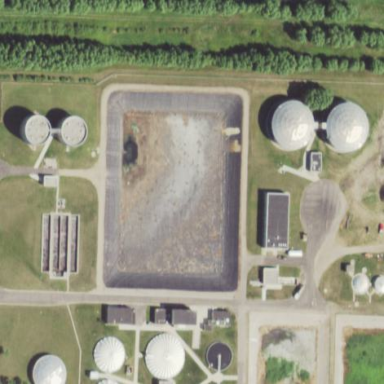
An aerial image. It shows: View of wastewater plant.